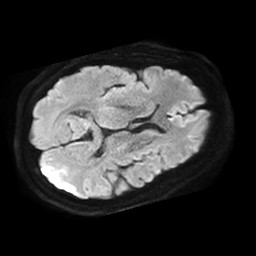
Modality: TRACE
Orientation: axial
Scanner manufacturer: philips
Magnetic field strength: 1.5 T
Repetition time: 3.639 s
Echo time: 0.07194 s